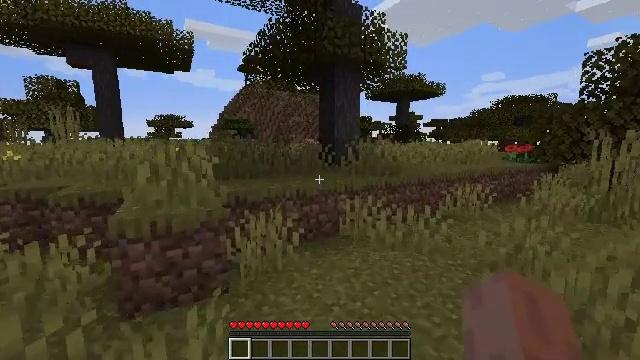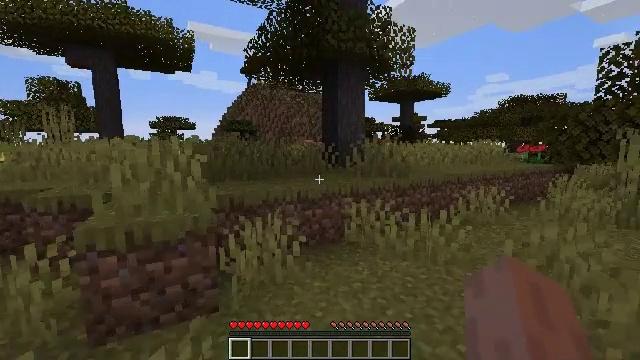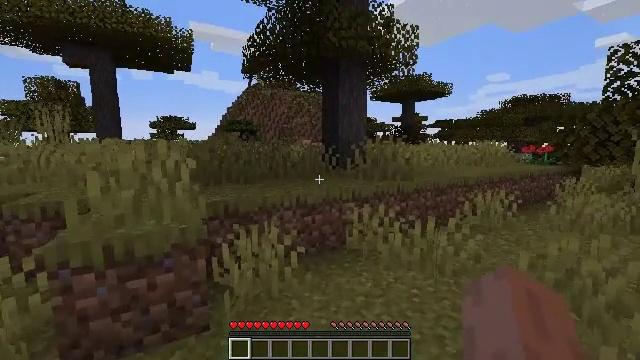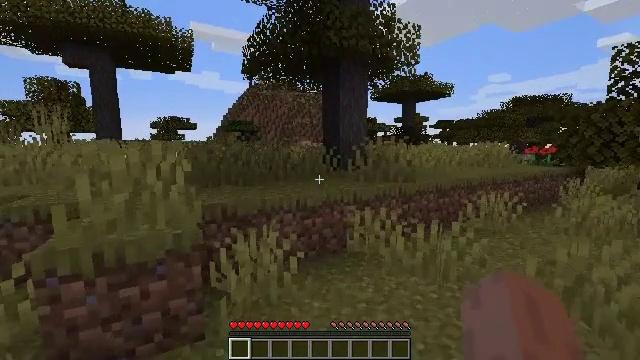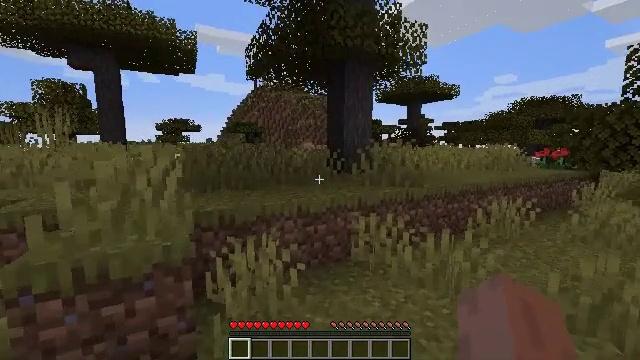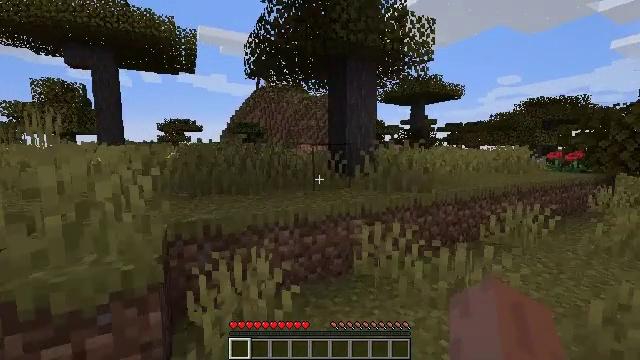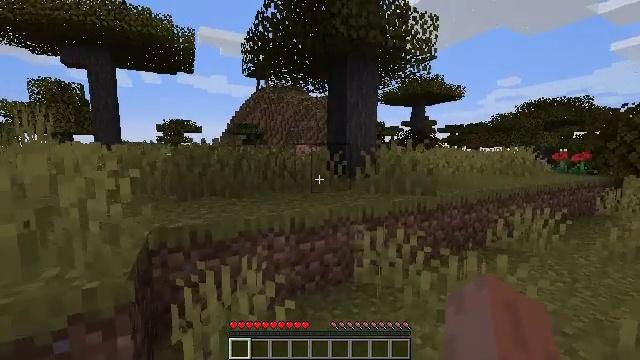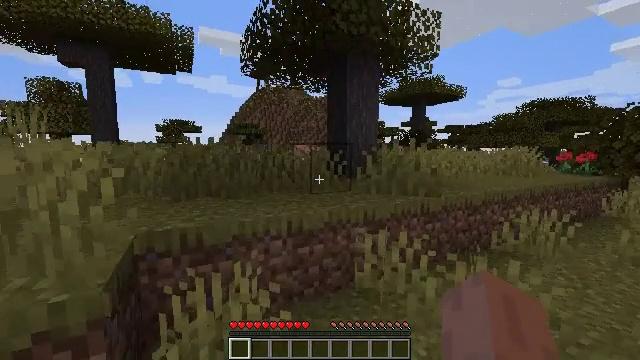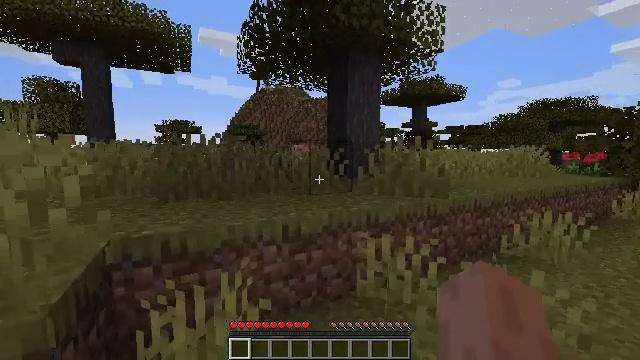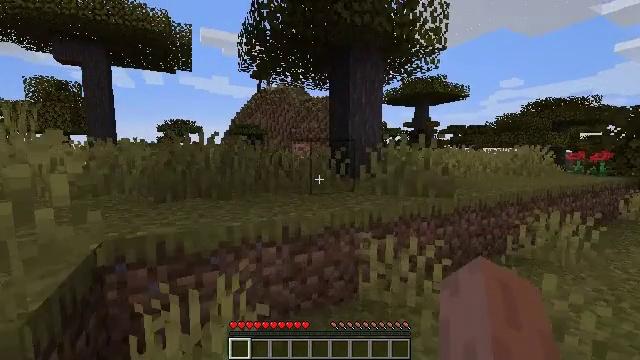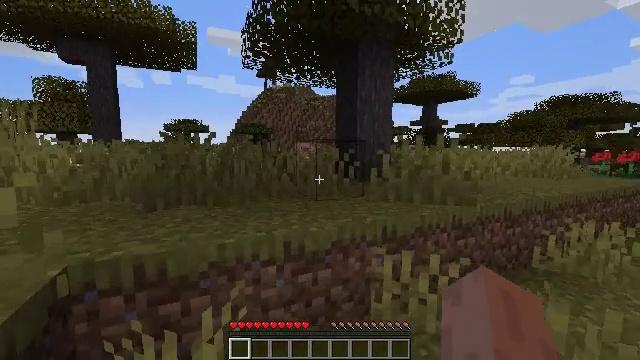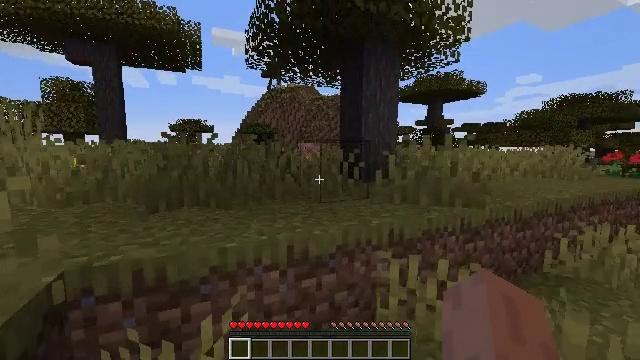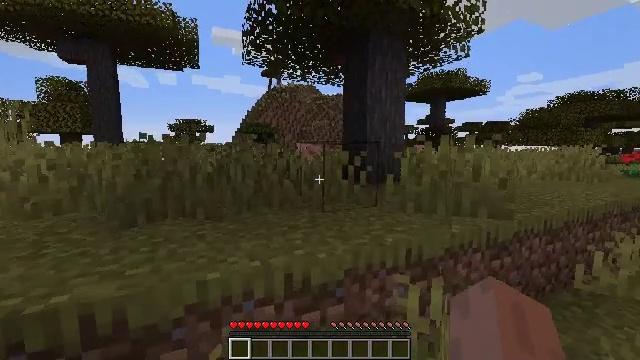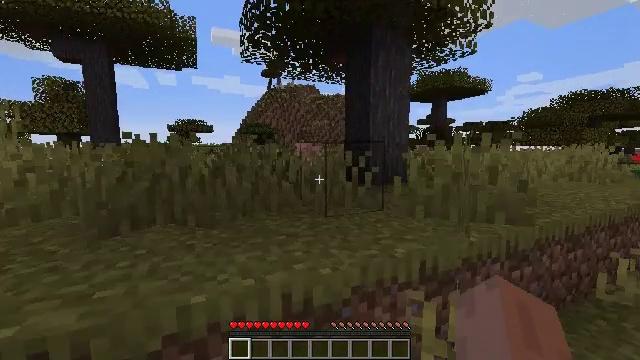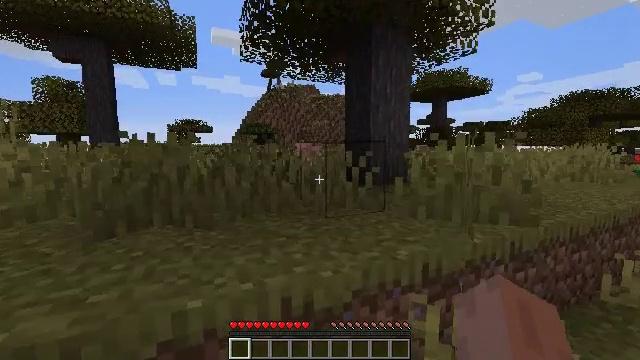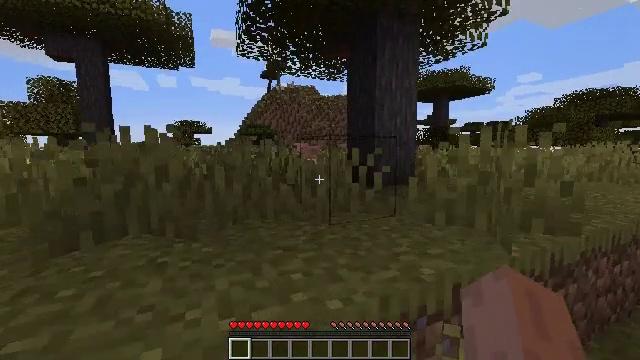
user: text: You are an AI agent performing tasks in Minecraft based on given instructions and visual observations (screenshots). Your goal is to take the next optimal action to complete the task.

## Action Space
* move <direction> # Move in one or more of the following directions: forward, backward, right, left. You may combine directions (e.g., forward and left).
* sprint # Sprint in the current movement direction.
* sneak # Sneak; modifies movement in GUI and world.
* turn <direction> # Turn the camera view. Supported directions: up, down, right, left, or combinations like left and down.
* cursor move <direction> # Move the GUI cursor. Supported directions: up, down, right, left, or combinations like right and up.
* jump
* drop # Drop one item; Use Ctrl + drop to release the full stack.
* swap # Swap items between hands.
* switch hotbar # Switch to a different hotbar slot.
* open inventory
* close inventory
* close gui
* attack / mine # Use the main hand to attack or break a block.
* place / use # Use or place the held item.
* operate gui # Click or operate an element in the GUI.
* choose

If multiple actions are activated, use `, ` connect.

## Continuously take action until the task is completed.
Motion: motion action
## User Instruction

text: Gather the acacia log for building.
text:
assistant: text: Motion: move forward, attack / mine
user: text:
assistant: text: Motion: move forward, attack / mine
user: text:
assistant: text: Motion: move forward, attack / mine
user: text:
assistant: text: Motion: move forward, attack / mine
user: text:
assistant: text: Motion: move forward, attack / mine
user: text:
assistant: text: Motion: move forward, attack / mine
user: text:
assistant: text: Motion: move forward, attack / mine
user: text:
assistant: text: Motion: move forward, attack / mine
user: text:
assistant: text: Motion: move forward, attack / mine
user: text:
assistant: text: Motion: move forward, turn left, attack / mine
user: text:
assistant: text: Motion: move forward, attack / mine
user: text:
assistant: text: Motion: move forward, attack / mine
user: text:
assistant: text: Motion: move forward, attack / mine
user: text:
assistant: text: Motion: move forward, attack / mine
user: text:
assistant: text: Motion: move forward, attack / mine
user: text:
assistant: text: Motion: move forward, attack / mine
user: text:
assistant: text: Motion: move forward, attack / mine
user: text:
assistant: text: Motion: move forward, attack / mine
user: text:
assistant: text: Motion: move forward, attack / mine
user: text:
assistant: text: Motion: move forward, attack / mine, jump
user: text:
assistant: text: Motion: move forward, attack / mine, jump
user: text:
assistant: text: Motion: move forward, attack / mine, jump
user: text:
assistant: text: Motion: move forward, attack / mine, jump
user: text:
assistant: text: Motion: move forward, attack / mine, jump
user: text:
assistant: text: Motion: move forward, attack / mine, jump
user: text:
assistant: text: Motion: move forward, attack / mine, jump
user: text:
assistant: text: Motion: move forward, attack / mine
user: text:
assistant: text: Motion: move forward, attack / mine
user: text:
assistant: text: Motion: move forward, attack / mine
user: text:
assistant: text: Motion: move forward, attack / mine